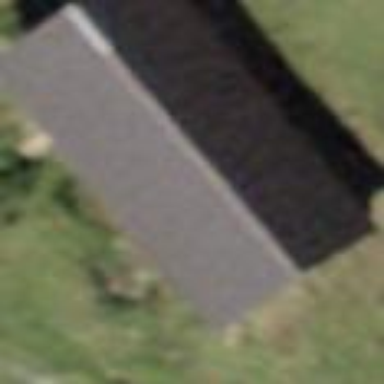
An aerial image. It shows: Gabled building with metal roof colored brown.